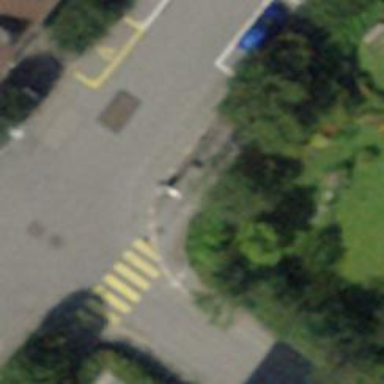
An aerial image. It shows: Bus stop with platform for public transport.